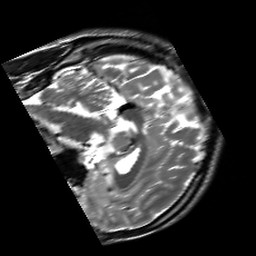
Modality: T2w
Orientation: sagittal
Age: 18
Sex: male
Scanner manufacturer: siemens
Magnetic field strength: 3 T
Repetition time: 7 s
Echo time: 0.09 s